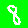
Digit: 8